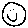
Label: smiley face